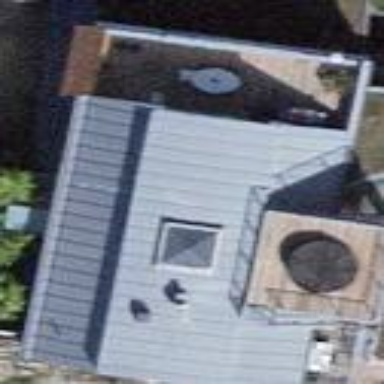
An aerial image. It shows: Residential building with grey metal saltbox roof oriented along one direction.